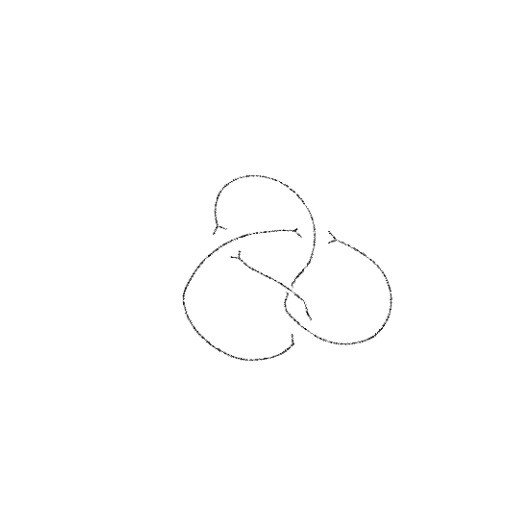
Crossing number: 4